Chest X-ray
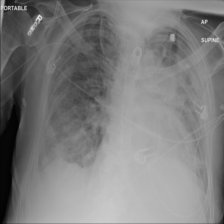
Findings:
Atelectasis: negative
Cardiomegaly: negative
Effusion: negative
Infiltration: negative
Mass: negative
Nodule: negative
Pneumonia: positive
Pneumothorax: negative
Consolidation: negative
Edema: positive
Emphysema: negative
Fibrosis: negative
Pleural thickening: negative
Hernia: negative